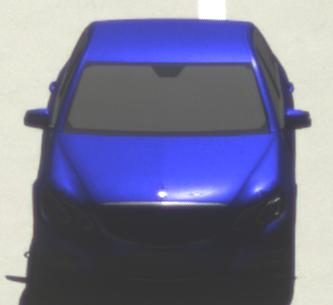
Make: Mercedes-Benz
Model: E 200
Detailed model: E-Class (212) Limousine
Model produced from: 2013/04
Model produced until: 2015/10
Doors: 4
Color: blue
Road condition: dry road
Daytime: midday
Contrast: high contrast